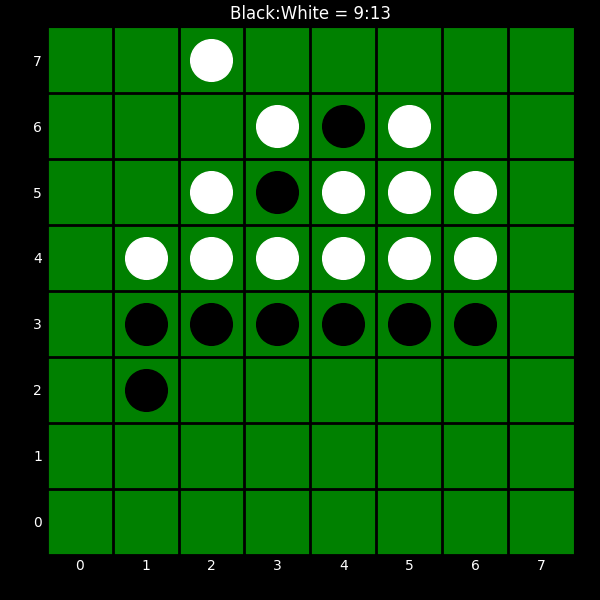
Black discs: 9
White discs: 13